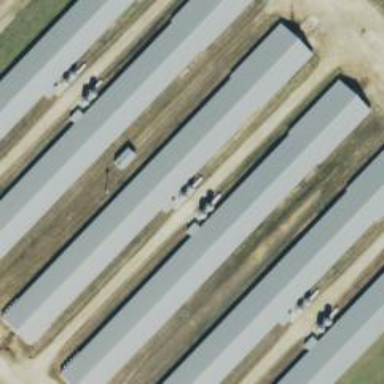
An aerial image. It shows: Poultry farmyard.